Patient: sex F, age 69
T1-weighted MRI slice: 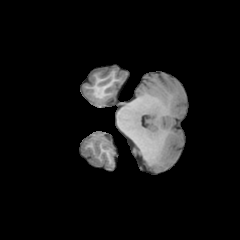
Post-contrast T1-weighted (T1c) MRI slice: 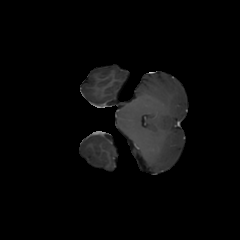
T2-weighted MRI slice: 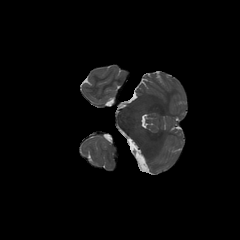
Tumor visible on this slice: yes
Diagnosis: Astrocytoma, IDH-wildtype
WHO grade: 2